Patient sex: M
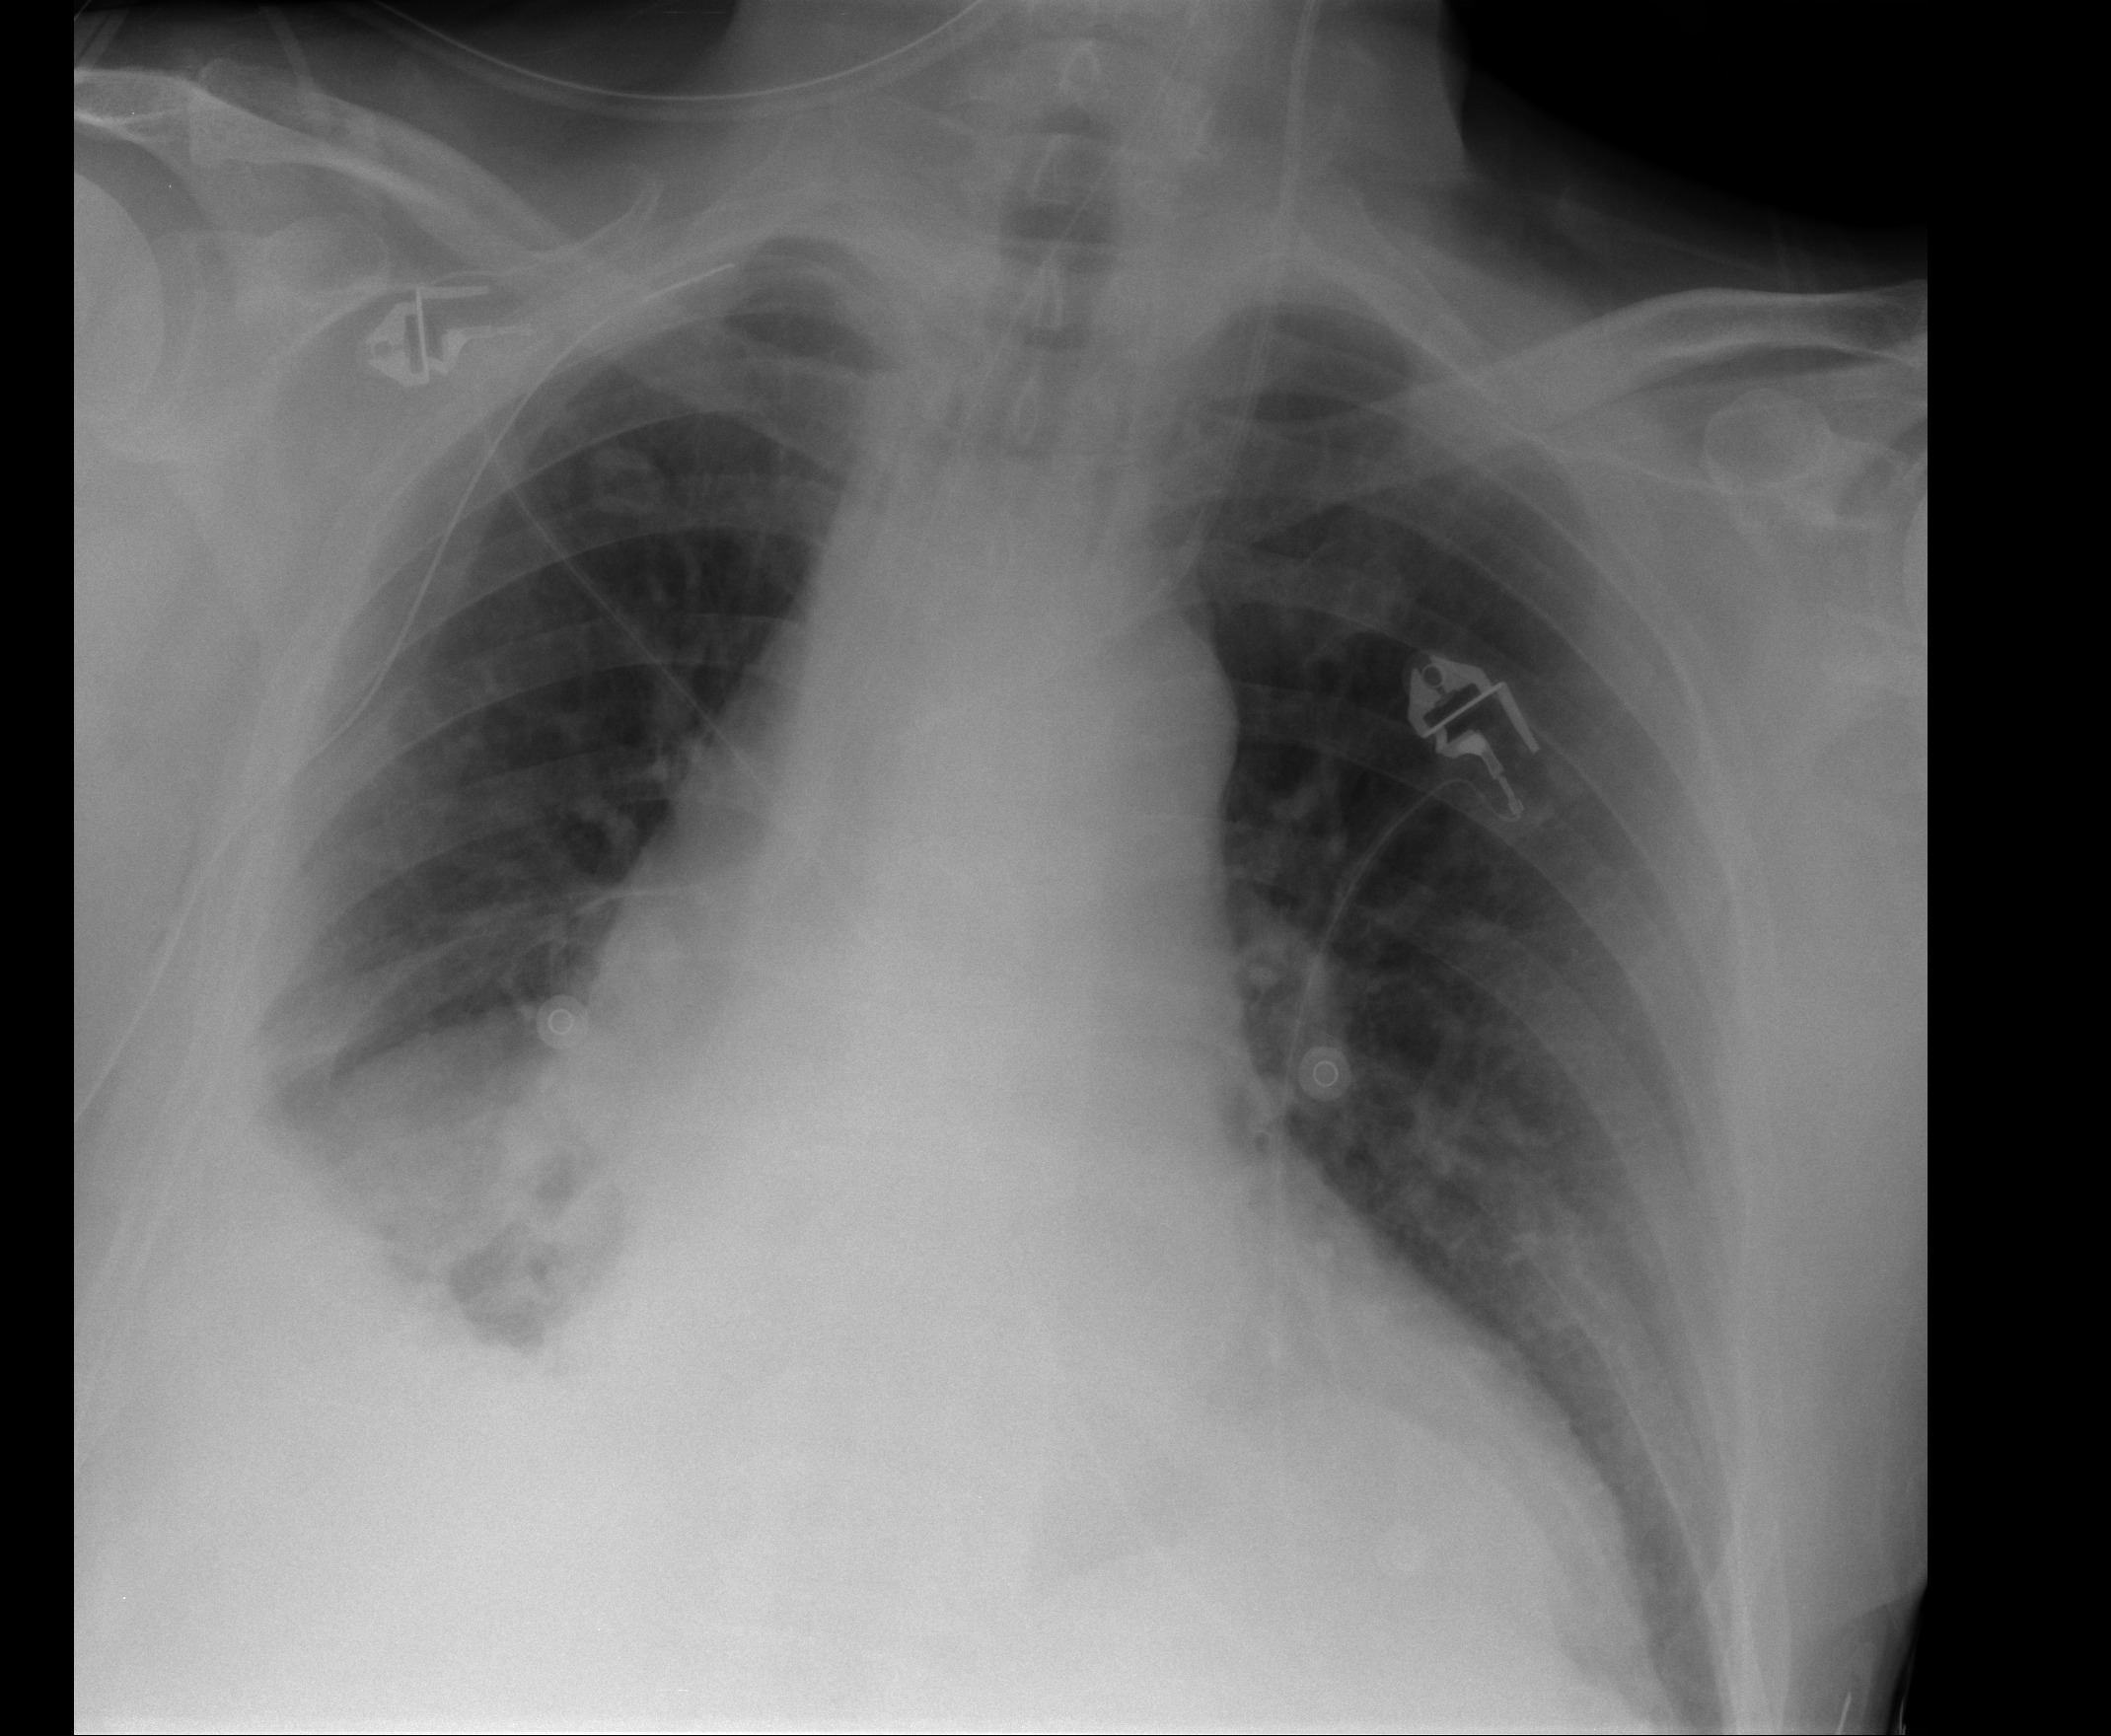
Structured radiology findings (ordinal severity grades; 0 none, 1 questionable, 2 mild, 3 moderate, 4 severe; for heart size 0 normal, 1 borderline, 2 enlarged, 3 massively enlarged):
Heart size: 2
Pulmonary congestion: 0
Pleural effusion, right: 2
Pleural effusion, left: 0
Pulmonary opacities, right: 0
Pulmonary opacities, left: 0
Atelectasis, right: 2
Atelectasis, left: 0